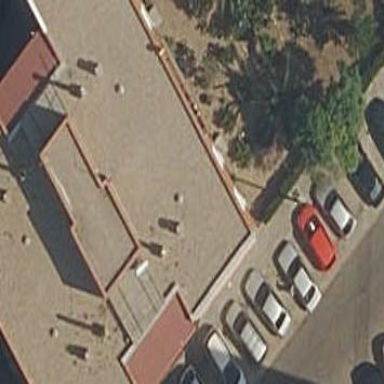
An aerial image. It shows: Residential building.